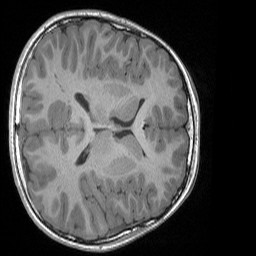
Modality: T1w
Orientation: axial
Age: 9
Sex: male
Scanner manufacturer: siemens
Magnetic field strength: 3 T
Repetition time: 1.65 s
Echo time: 0.00203 s